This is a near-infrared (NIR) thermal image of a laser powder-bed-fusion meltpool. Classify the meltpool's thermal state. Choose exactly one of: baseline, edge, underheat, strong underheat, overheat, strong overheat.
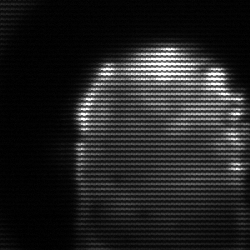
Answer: baseline